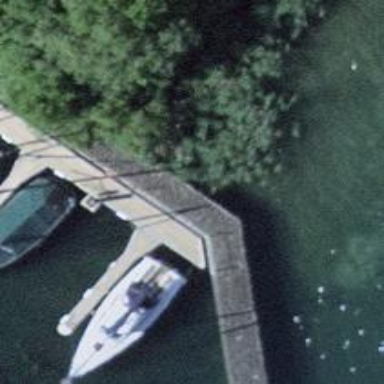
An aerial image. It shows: Man-made pier.